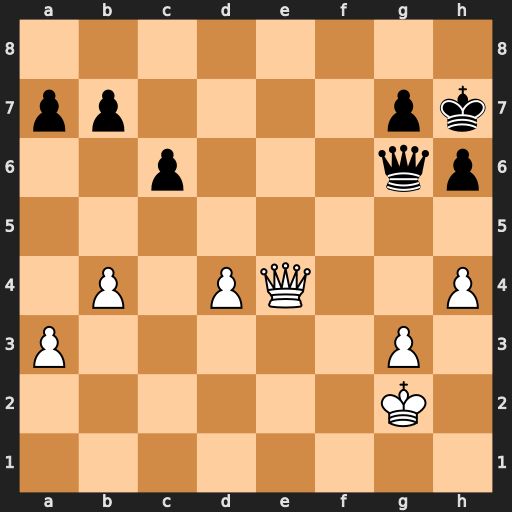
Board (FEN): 8/pp4pk/2p3qp/8/1P1PQ2P/P5P1/6K1/8
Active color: w
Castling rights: -
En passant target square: -
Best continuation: Kf3 Qxe4+ Kxe4 Kg6 Ke5